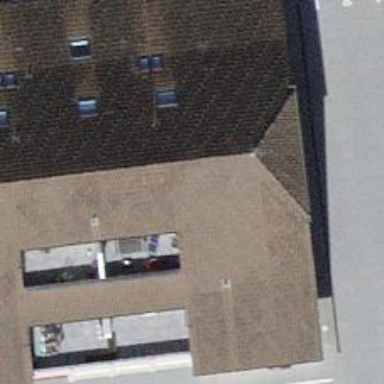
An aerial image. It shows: Fire station.